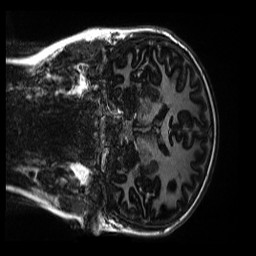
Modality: MP2RAGE
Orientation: coronal
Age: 11
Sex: female
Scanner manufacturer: siemens
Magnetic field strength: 3 T
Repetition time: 4 s
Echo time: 0.00303 s